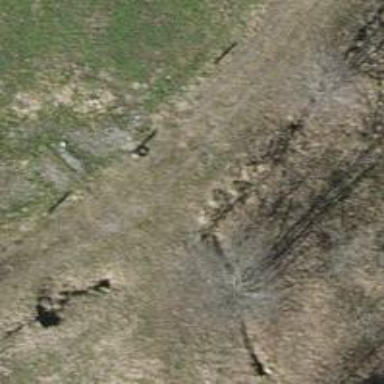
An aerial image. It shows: Culvert tunnel.